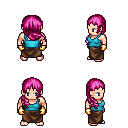
a pixel art fantasy rpg character, male body template, human, light skin, teal pirate shirt, robe skirt, pink right-swept hairstyle, gold gloves, four views (front, back, left, right), 2x2 character sprite sheet, small pixel art, hard edges, no anti-aliasing